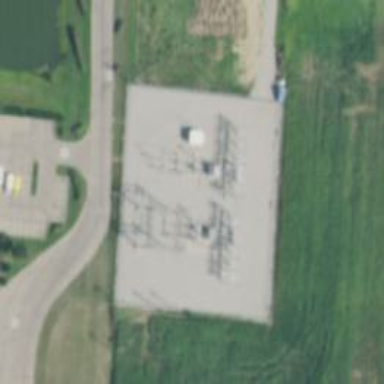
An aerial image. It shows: Switch for power supply.